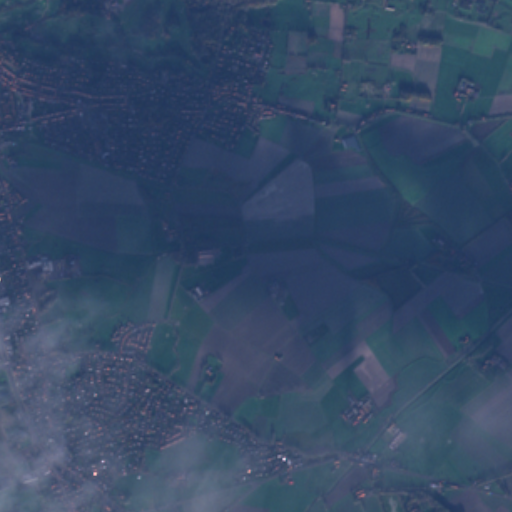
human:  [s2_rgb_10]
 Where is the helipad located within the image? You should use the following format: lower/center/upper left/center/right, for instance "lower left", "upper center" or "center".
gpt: The helipad is located in the upper left of the image.
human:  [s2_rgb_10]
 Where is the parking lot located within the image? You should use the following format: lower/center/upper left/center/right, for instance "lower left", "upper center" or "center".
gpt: The parking lot is located in the upper left of the image.
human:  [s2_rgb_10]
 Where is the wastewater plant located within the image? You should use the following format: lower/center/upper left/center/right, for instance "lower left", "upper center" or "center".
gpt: The wastewater plant is located in the upper right of the image.
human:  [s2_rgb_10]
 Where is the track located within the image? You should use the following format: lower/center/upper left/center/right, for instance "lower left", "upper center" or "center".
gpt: There is no track in the image.